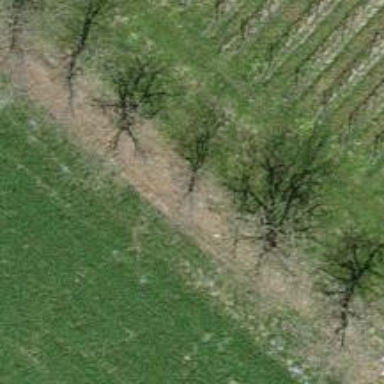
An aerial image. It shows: Row of trees in natural setting.